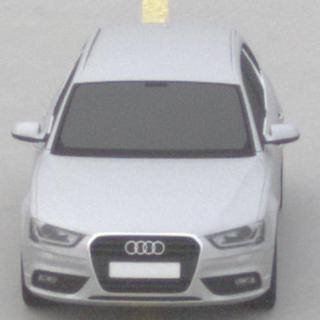
Make: Audi
Model: A4 Avant 1.8 TFSI
Detailed model: A4 (B8) Avant
Model produced from: 2012/02
Model produced until: 2015/04
Doors: 5
Color: white
Road condition: dry road
Daytime: morning or afternoon
Contrast: low contrast